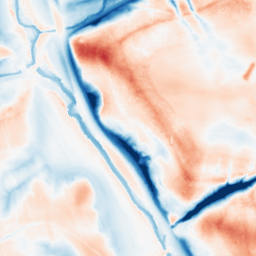
Category: trend_removal
Decomposition family: local_polynomial
Decomposition parameters: window_size: 51
degree: 2
Upsampling method: bilinear
Upsampling parameters: scale: 8
Upsampling scale: 8